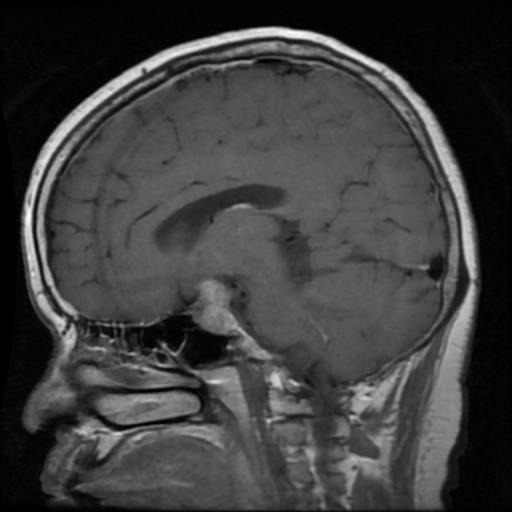
Label: pituitary